Interaction volume radius: 5 \u00c5
Interaction volume height: 15 \u00c5
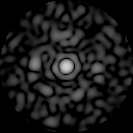
Disorder parameter: 0.7626